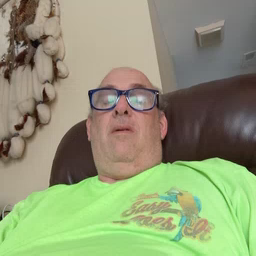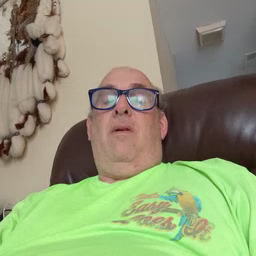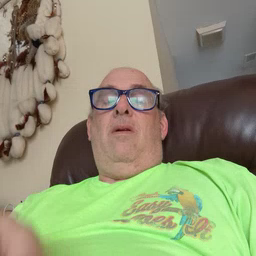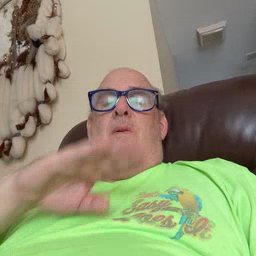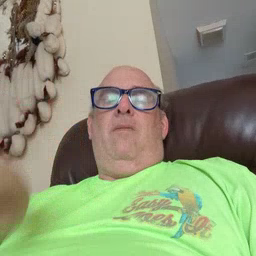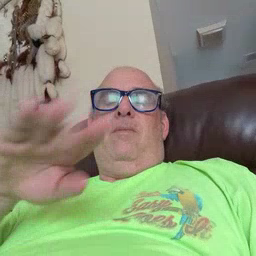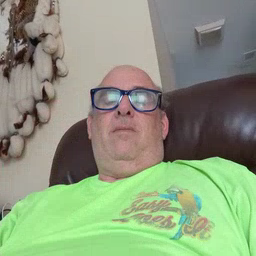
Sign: pool